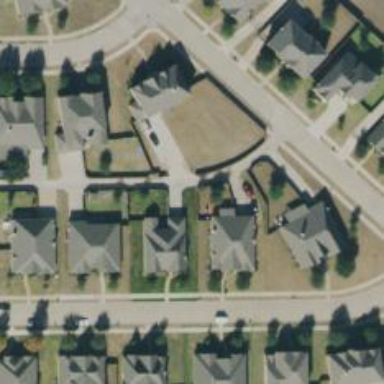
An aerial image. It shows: Alley classified as service road.